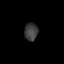
Tissue: skin
Cell type: Epithelial cells
Senescence score: 0.2833
Nuclear area (px): 235
Mean DAPI intensity: 60.447